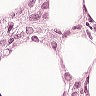
Metastatic tissue present: yes